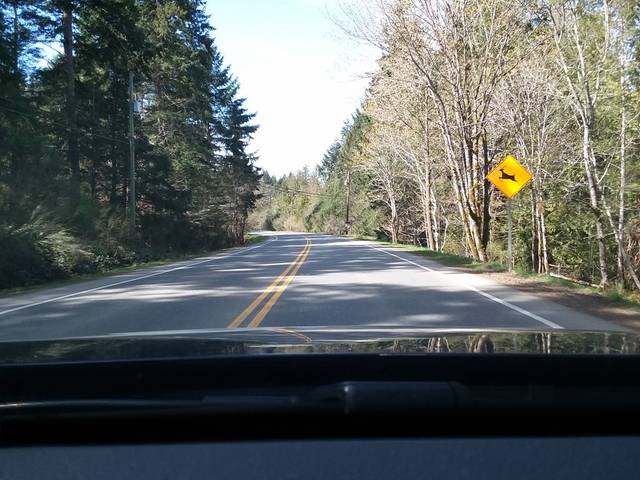
Region: Canada
Coordinates: 48.853, -123.465